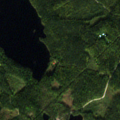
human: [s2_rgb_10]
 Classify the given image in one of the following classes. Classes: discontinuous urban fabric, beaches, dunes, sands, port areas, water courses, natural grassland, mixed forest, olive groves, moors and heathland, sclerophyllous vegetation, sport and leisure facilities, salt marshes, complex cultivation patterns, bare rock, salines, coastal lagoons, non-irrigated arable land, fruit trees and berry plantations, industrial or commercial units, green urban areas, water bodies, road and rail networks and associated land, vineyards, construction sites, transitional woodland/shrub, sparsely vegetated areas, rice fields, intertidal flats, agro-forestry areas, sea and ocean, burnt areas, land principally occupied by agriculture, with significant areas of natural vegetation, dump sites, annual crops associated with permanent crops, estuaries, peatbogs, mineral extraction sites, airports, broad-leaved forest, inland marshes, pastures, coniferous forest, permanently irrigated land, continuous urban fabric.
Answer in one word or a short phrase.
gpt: coniferous forest, mixed forest, water bodies